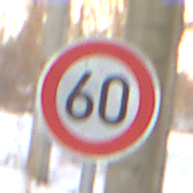
Verkehrszeichen: Geschwindigkeit60
Umgebung: Roofed, Suburban
Tageszeit: MorningAfternoon
Wetter: PartlyCloudy
Licht: Natural
Jahreszeit: Winter
Kontrast: LowContrast